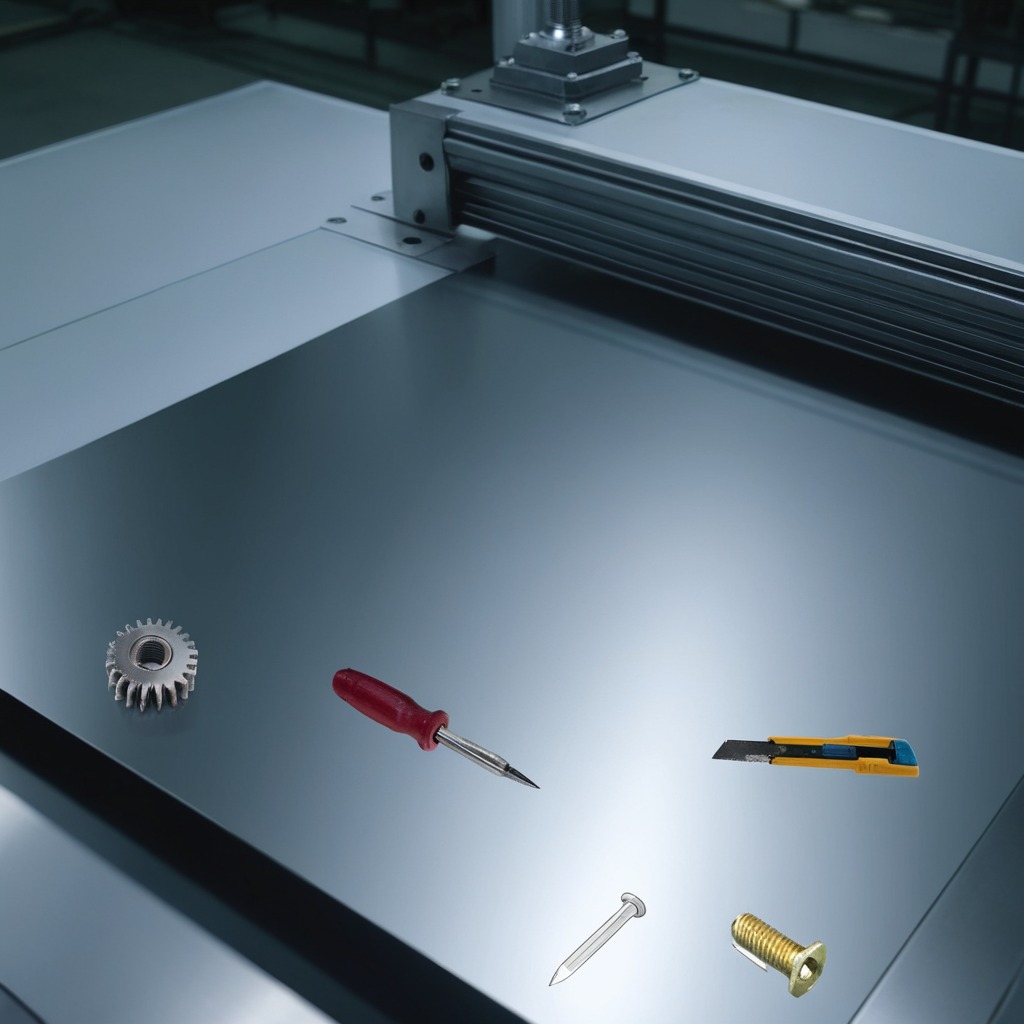
A steel gear with teeth, a utility knife, a metal machine screw, an iron nail, and a screwdriver are lying on a metal table in a machine shop under fluorescent lights.